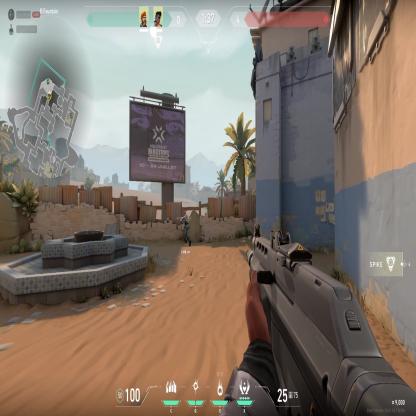
Label: teammate